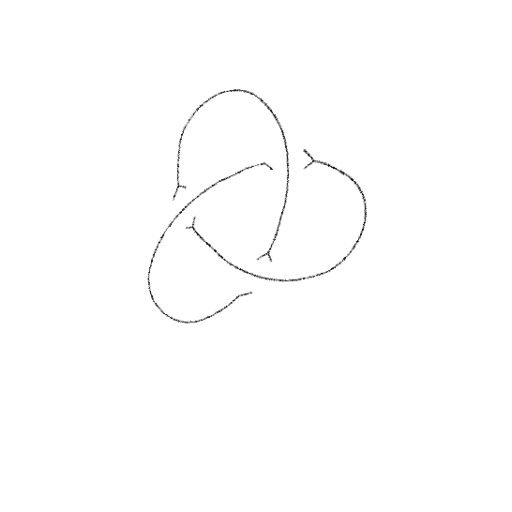
Crossing number: 3